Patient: sex F, age 31
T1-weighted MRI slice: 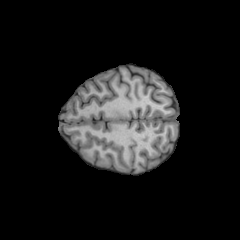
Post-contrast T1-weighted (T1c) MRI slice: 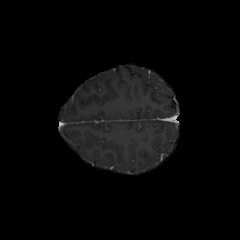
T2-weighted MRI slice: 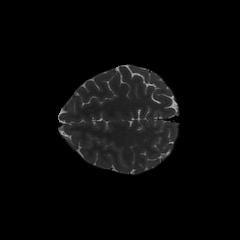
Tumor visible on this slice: no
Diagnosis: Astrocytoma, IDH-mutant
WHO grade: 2